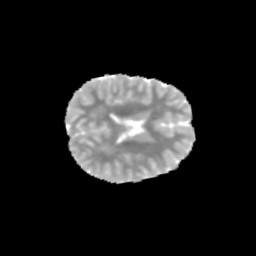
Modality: MD
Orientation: axial
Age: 12
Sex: female
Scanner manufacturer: siemens
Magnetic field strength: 3 T
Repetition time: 3.8 s
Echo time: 0.07 s